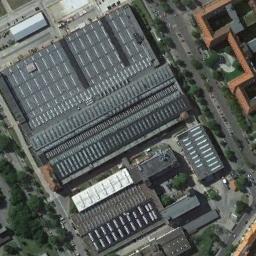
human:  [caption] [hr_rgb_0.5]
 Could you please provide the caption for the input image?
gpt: There are many houses of different shapes and sizes in the industrial zone .

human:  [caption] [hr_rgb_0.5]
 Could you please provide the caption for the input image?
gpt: Neatly planned factories and roads in an industrial area with good greening .

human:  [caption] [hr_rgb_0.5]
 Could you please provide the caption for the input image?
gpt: The industrial area has some buildings of different sizes and trees .

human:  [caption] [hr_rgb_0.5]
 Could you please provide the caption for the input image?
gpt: The industrial house is in good order .

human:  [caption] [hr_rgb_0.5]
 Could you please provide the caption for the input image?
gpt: There are some black buildings and green trees on the industrial area .